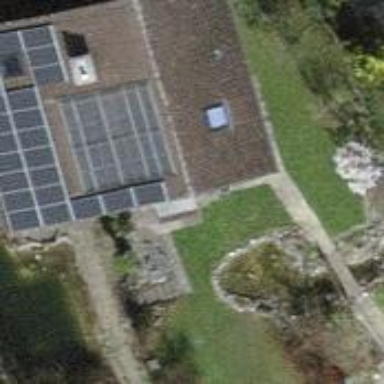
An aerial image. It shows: Solar power generator utilizing photovoltaic technology with solar photovoltaic panels.